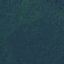
Land use / land cover class: Forest